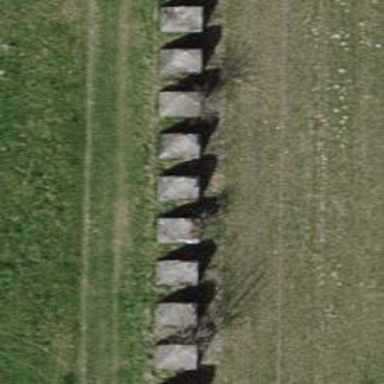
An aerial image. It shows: Block barrier.